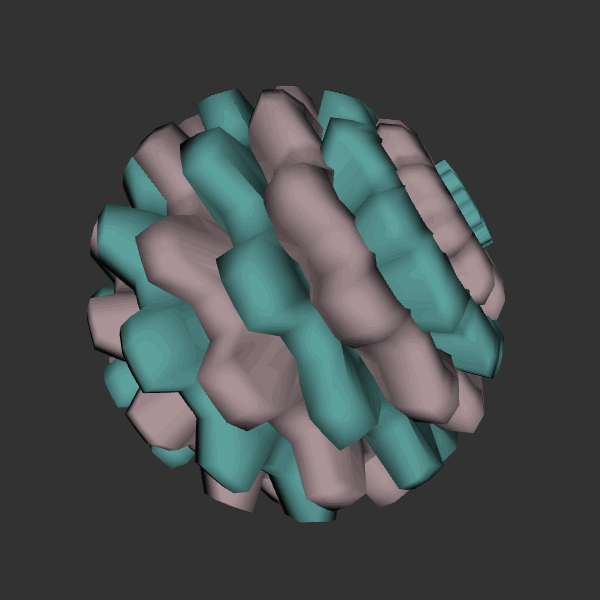
Background: dark